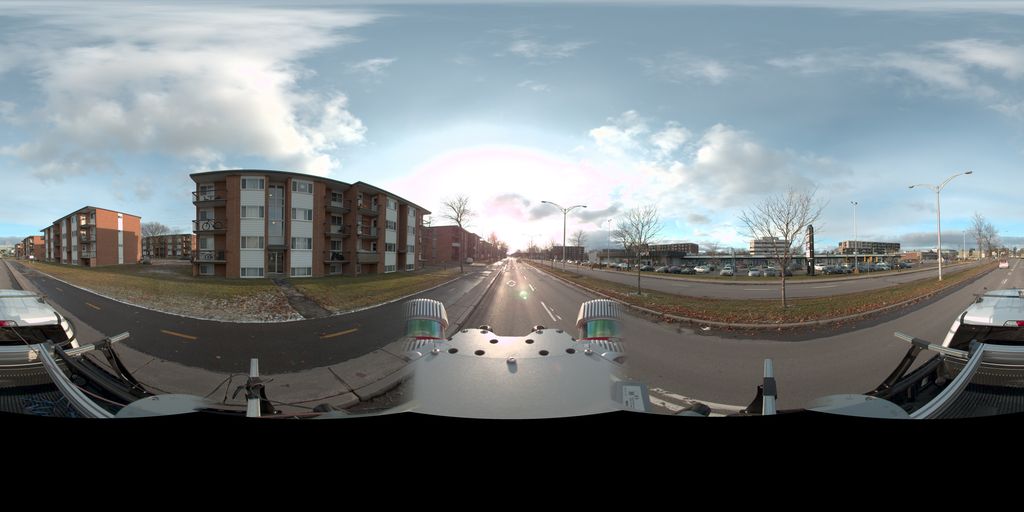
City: quebec_city